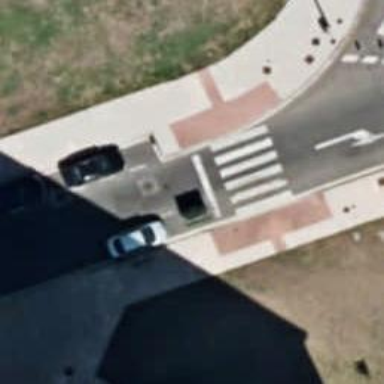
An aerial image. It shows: Uncontrolled crossing on the road.